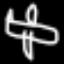
Label: airplane